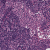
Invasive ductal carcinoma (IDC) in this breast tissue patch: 0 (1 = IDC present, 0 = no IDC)